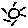
Label: sun